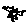
Label: bird